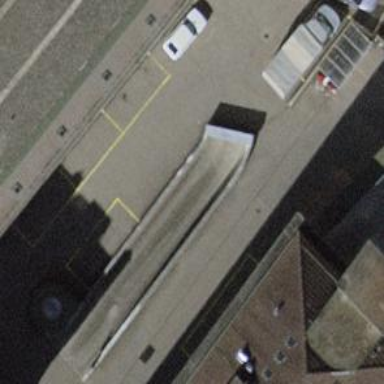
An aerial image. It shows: Parking entrance.